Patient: sex M, age 48
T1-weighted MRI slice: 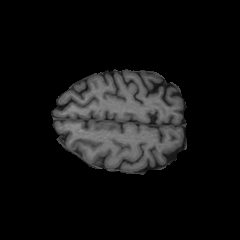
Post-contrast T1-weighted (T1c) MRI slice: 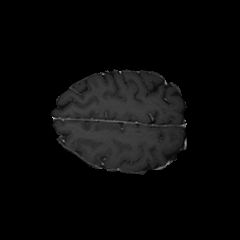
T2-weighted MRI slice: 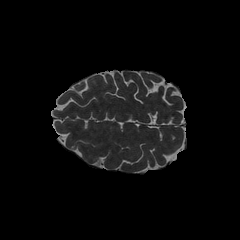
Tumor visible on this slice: no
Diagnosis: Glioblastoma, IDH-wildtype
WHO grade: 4